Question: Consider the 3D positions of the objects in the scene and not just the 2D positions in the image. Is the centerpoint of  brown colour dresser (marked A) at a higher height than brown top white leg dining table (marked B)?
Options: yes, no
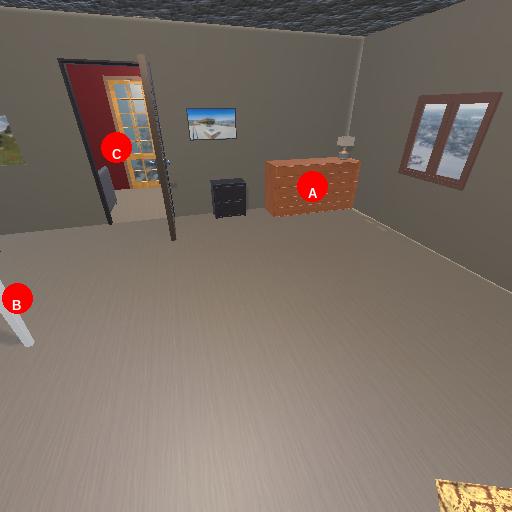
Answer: yes